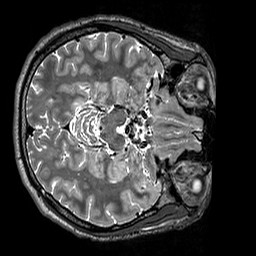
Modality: T2w
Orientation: axial
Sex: male
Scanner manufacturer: siemens
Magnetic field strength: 3 T
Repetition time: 3.2 s
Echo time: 0.409 s